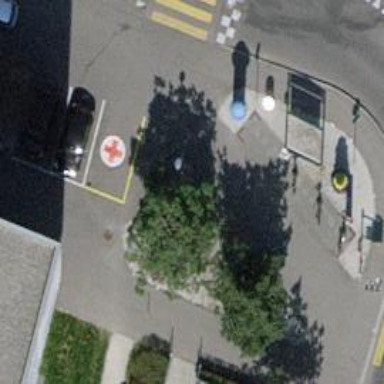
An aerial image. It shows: Bicycle parking area with stands available.